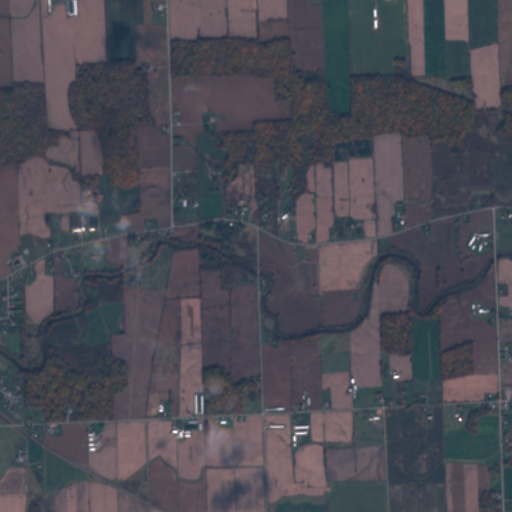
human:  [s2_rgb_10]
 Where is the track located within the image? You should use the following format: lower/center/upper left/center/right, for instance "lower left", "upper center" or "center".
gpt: The track is located in the upper right of the image.
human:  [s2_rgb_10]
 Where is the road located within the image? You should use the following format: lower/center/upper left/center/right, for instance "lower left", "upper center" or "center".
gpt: There is no road in the image.